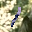
Label: 1